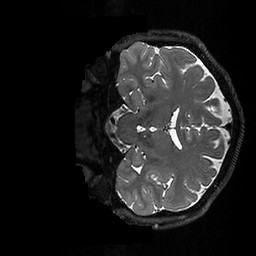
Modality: T2w
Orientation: coronal
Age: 39
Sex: male
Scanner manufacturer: ge
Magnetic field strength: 3 T
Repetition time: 3.202 s
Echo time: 0.06703 s